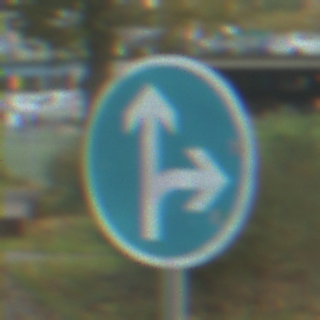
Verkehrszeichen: VorgeschriebeneFahrtrichtungGeradeausOderRechts
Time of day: MorningAfternoon
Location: Outdoor (Urban)
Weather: PartlyCloudy
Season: NotSpecified
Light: Natural